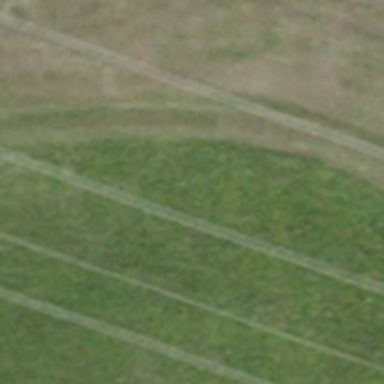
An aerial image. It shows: Track with grade 5 tracktype.